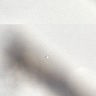
Metastatic tissue present: no